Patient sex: F
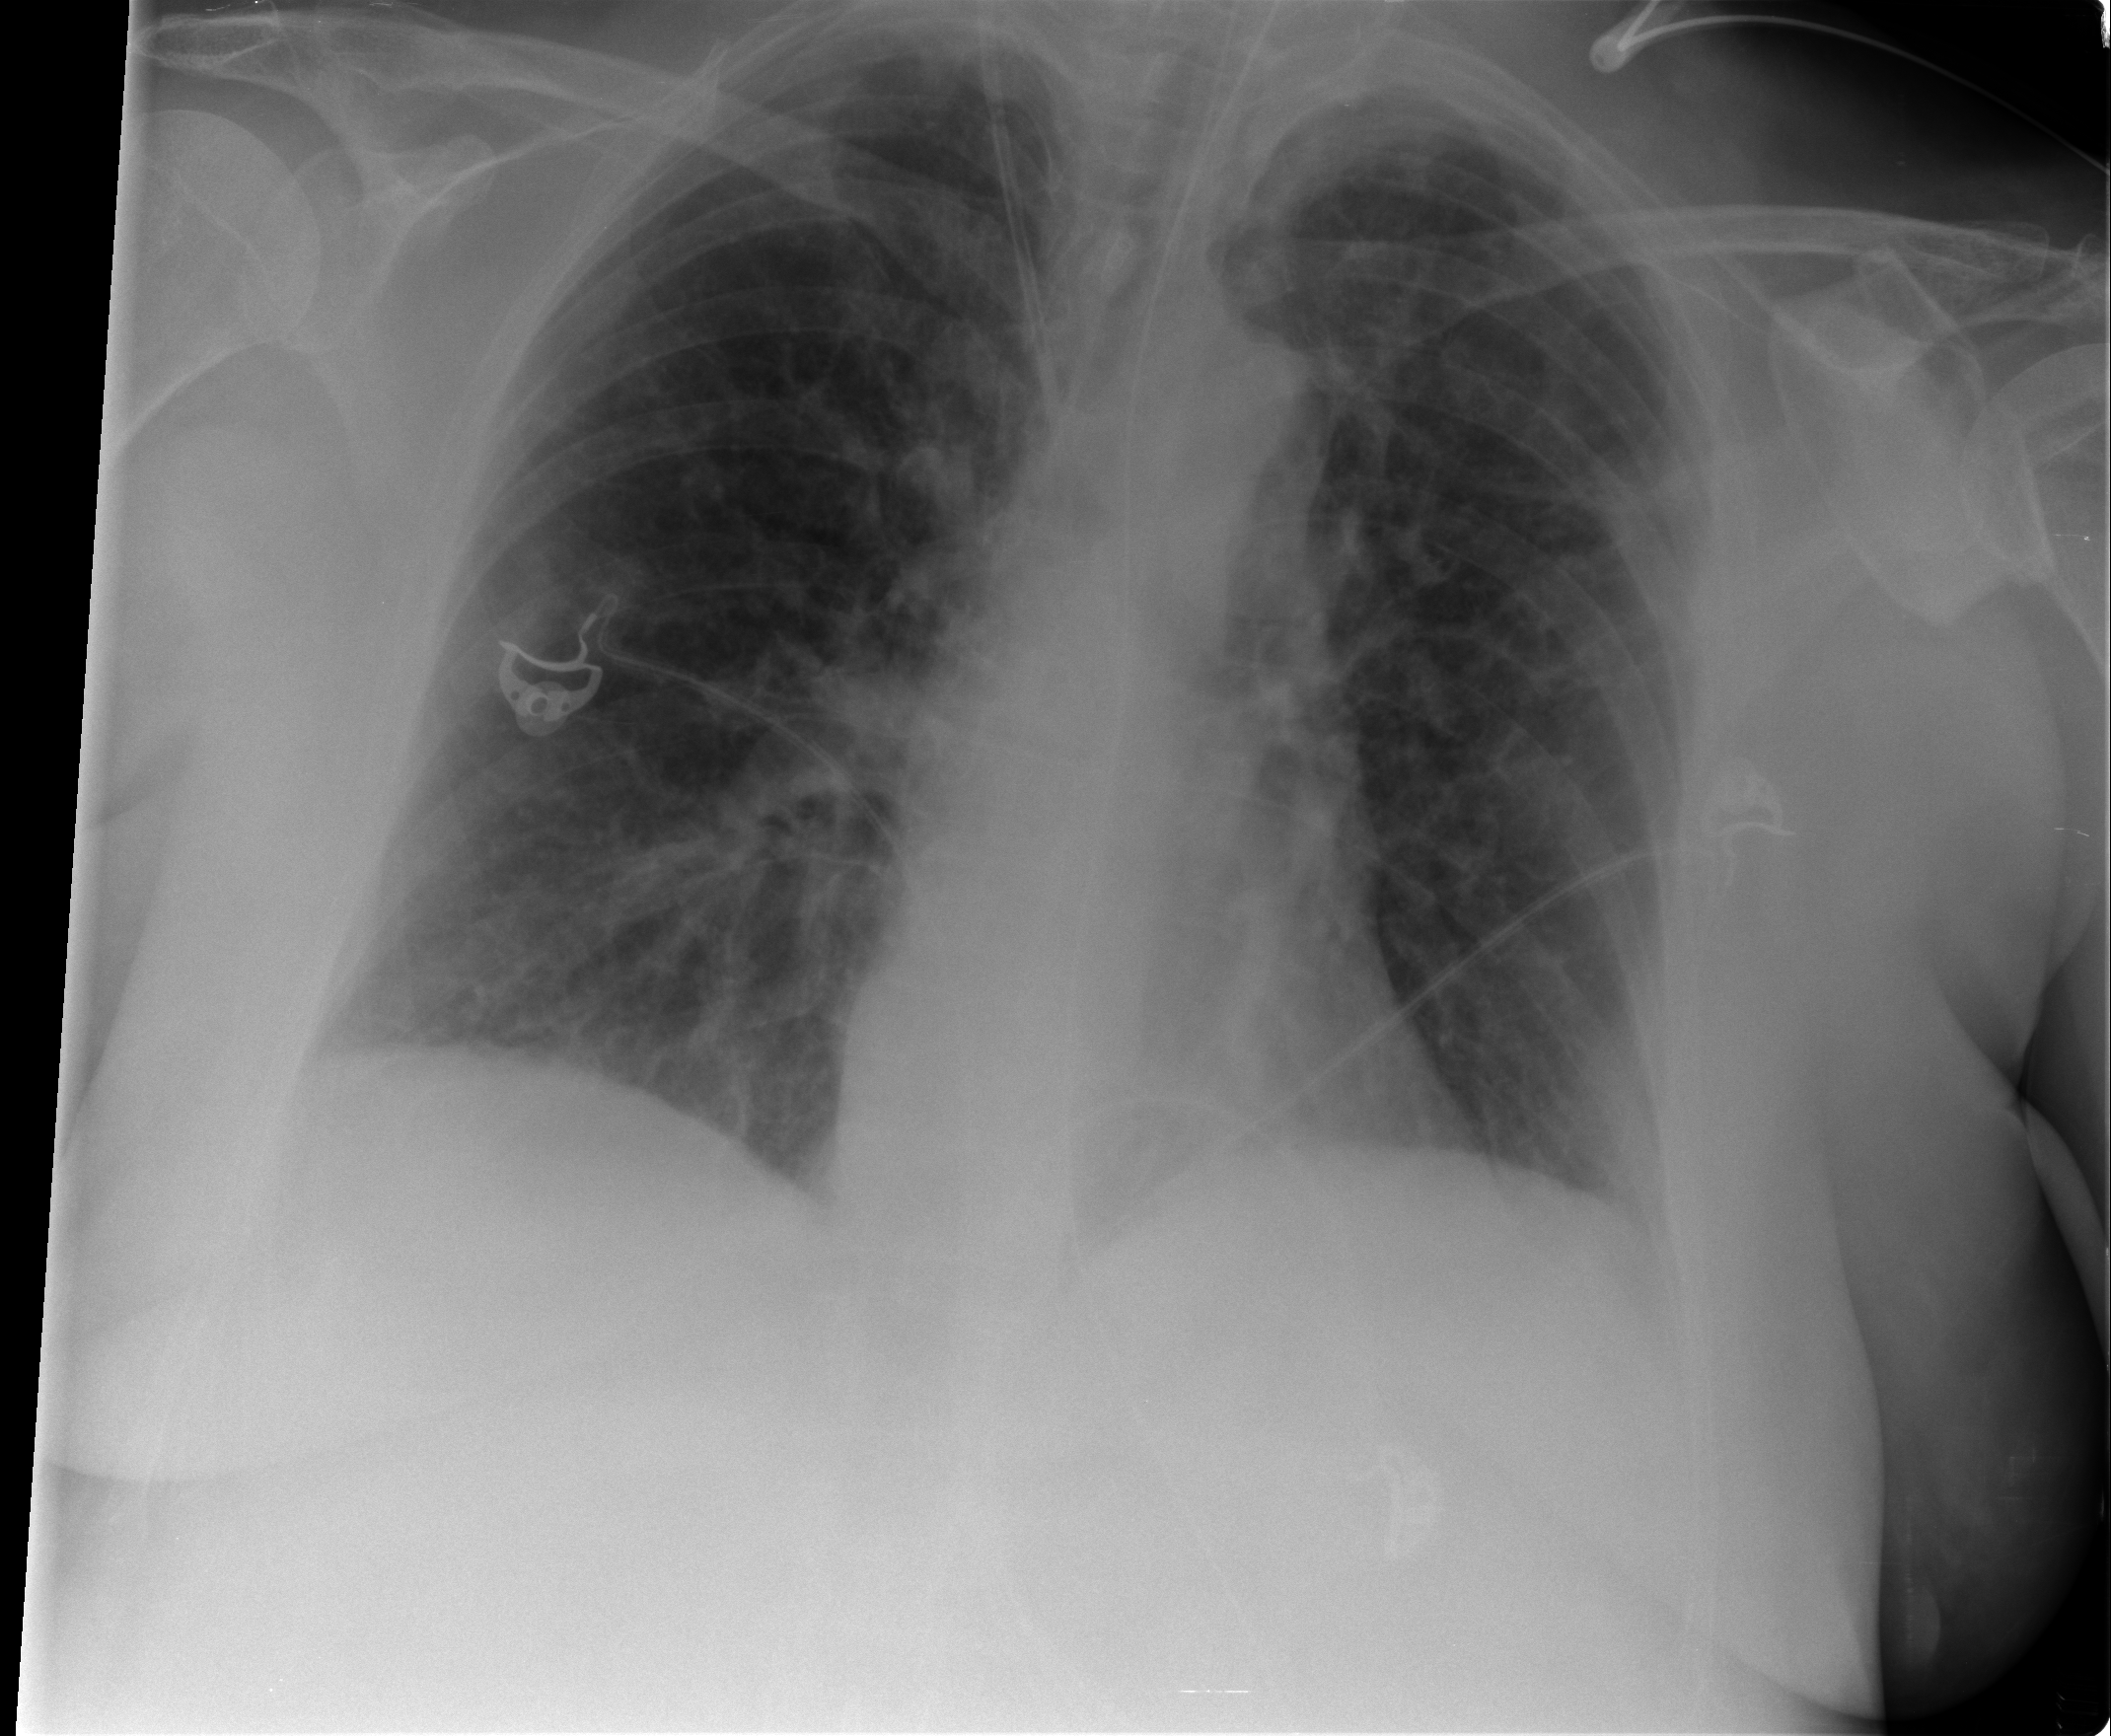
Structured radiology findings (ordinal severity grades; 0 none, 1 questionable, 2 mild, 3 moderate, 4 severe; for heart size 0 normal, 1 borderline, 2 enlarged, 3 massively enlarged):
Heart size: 0
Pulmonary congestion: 0
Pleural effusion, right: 0
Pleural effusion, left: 0
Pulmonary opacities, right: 0
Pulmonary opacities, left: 0
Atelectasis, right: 2
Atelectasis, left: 0